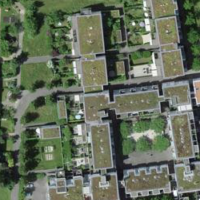
EUNIS habitat code: 54
Species observed at this site:
Prunus spinosa